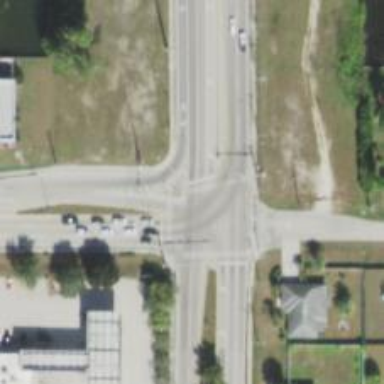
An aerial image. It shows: Crossing on the road.